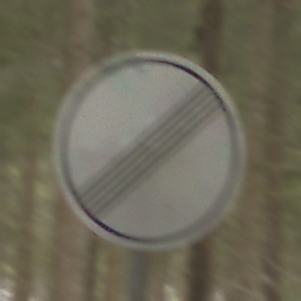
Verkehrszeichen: EndeSaemtlicherBegrenzungen
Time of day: MorningAfternoon
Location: Outdoor (Nature)
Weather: Overcast
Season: Winter
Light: Natural